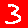
Digit: 3